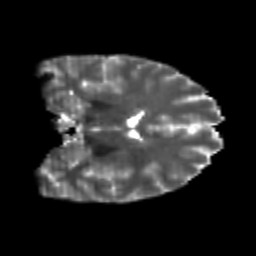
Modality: T2w
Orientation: coronal
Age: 20
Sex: male
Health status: healthy
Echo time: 0.074 s